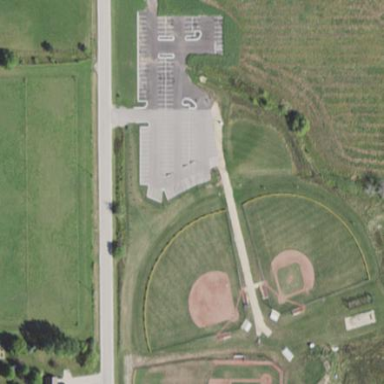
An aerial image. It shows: Baseball pitch for leisure land activities.